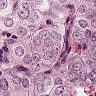
Metastatic tissue present: yes